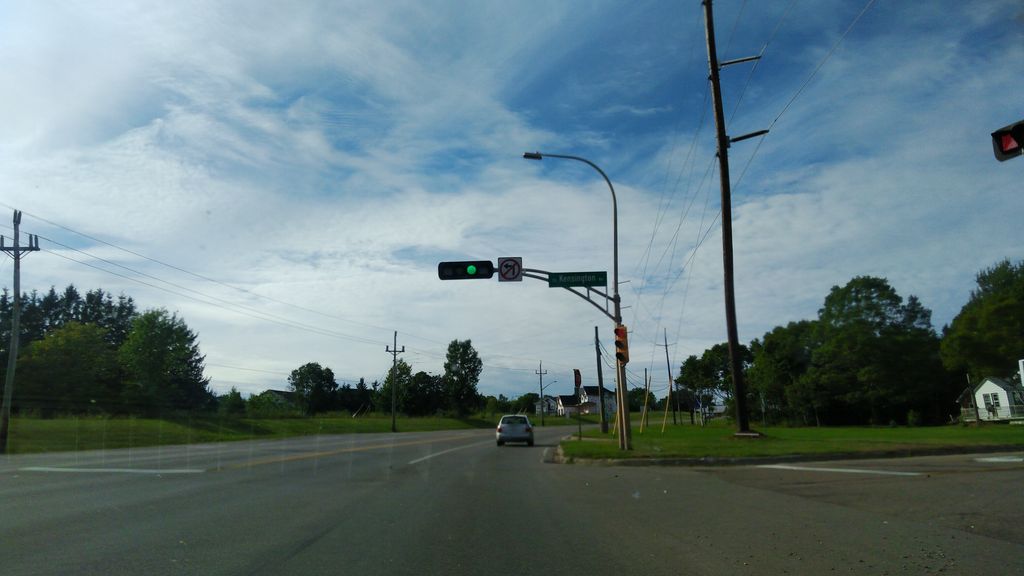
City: charlottetown